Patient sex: M
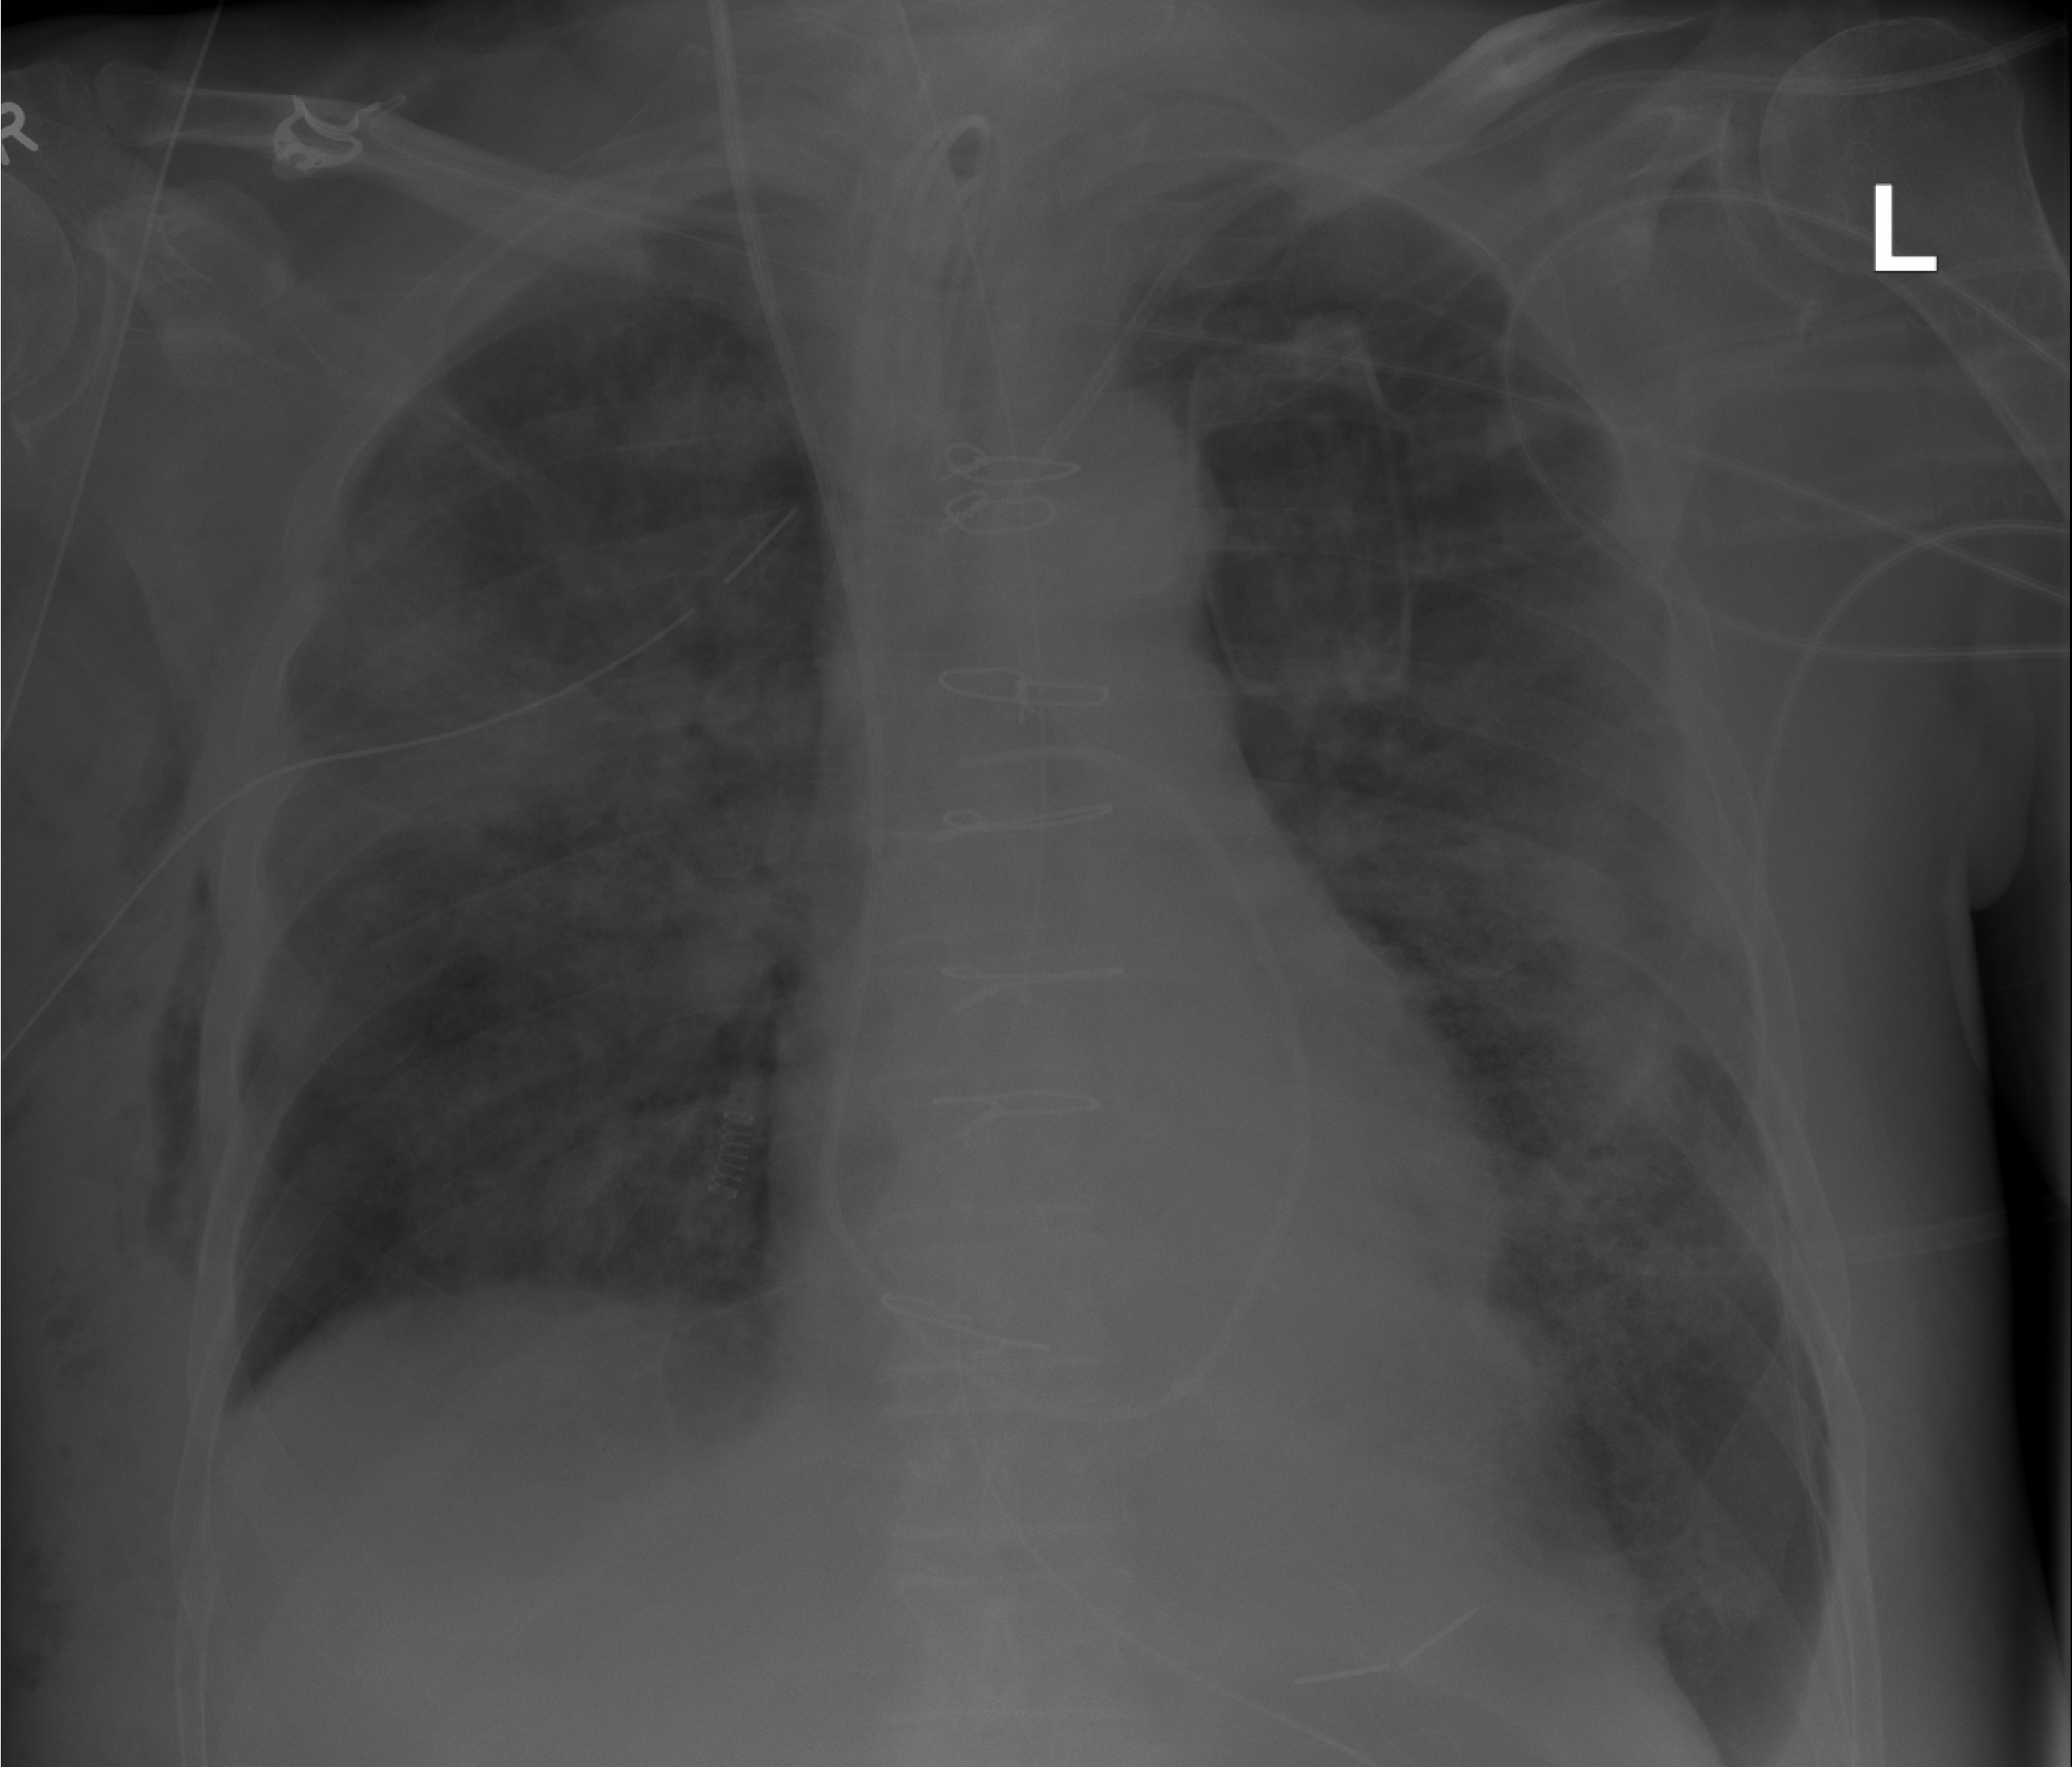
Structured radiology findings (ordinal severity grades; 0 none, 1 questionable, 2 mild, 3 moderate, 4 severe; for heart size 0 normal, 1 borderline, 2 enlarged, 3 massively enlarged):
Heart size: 0
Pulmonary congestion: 2
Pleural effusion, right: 2
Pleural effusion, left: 2
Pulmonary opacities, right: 4
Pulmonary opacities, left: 3
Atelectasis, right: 2
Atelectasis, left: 0